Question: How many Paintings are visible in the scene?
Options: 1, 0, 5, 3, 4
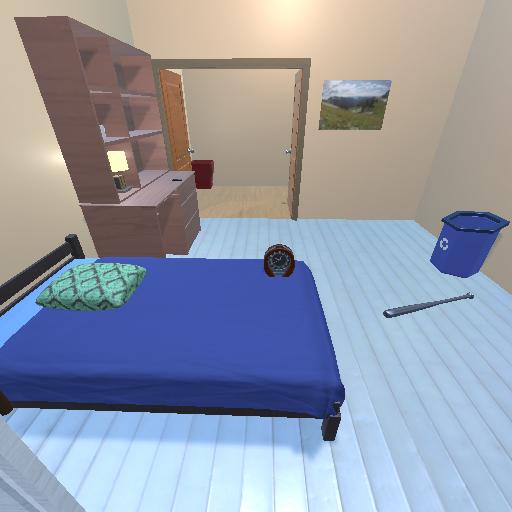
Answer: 1